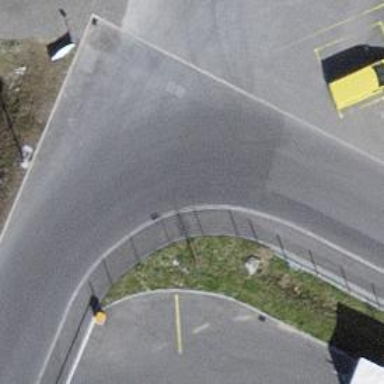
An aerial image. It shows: Sidewalk.